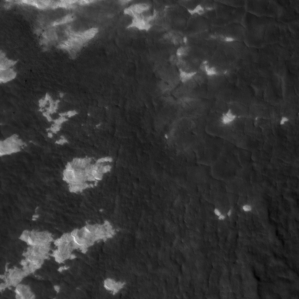
Label: non_frost